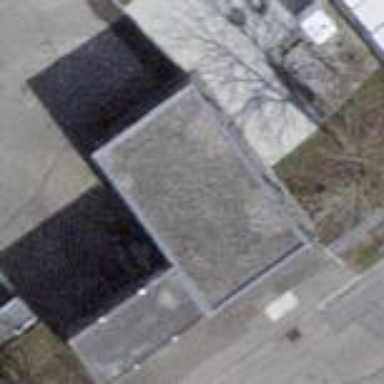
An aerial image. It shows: Industrial building.